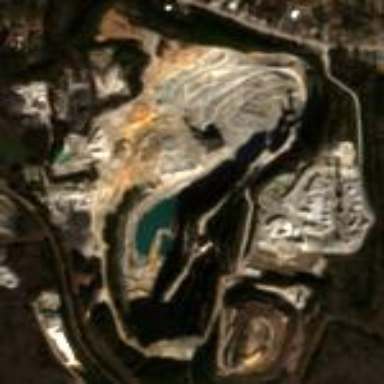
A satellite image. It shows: Quarry used for extracting aggregates.